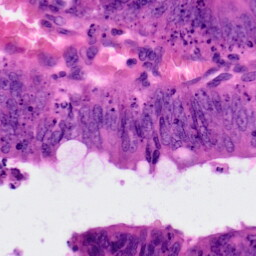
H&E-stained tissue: Colon